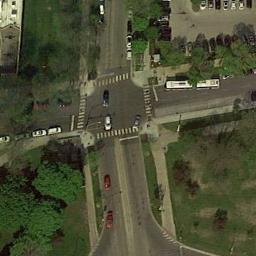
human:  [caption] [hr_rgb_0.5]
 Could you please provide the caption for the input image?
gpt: There are many trees near the intersection .

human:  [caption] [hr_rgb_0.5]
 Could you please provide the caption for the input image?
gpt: There are cars at the crossroads .

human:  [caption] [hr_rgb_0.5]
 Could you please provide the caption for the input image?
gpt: There are several vehicles on the road at the intersection, A building and a large lawn around the intersection, And many cars parked in the open space near the intersection .

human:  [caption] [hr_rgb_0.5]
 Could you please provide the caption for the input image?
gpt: An intersection with normal traffic is between some green areas .

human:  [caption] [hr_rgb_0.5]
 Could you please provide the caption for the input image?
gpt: There are some green trees and green lawns beside the intersection .